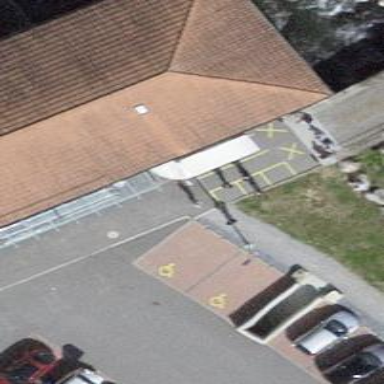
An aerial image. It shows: Footway on bridge with sett surface.